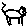
Label: cat